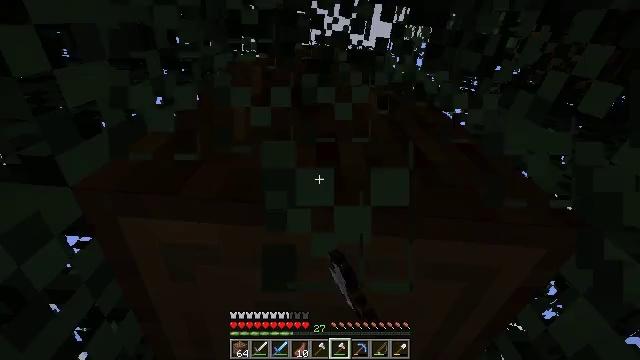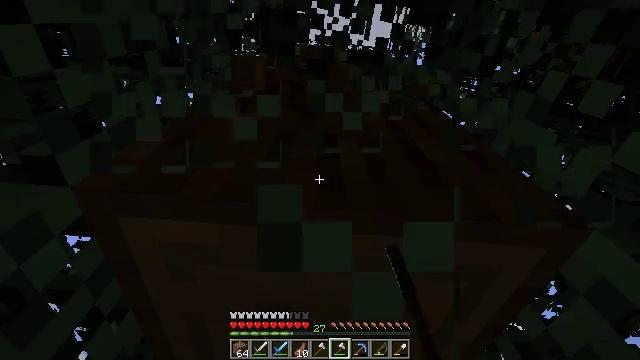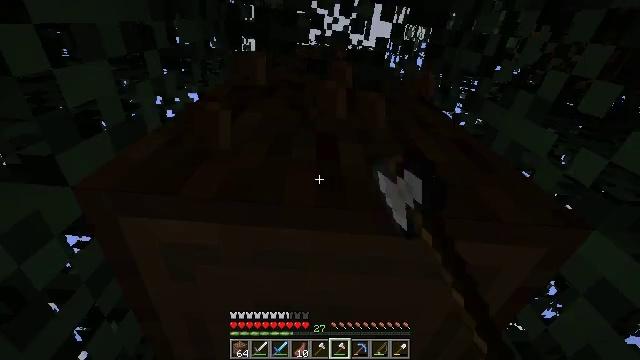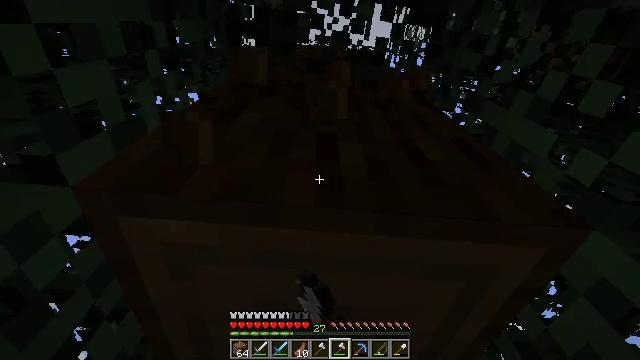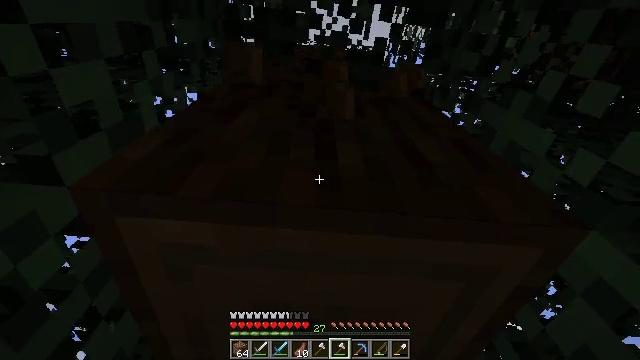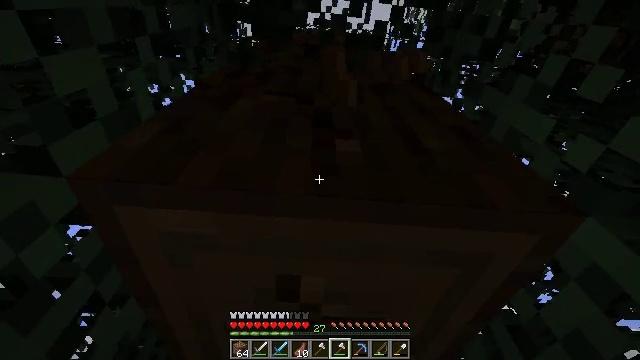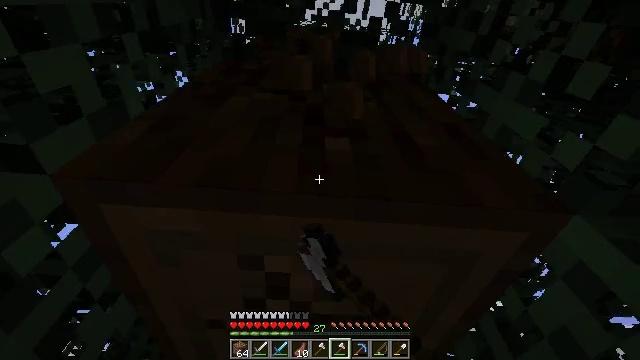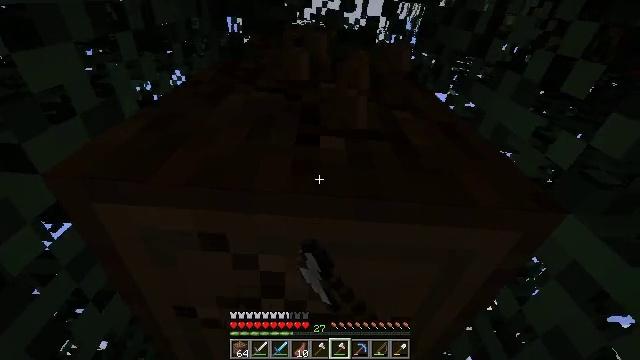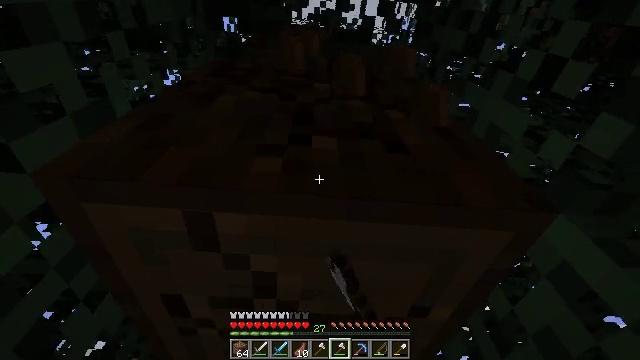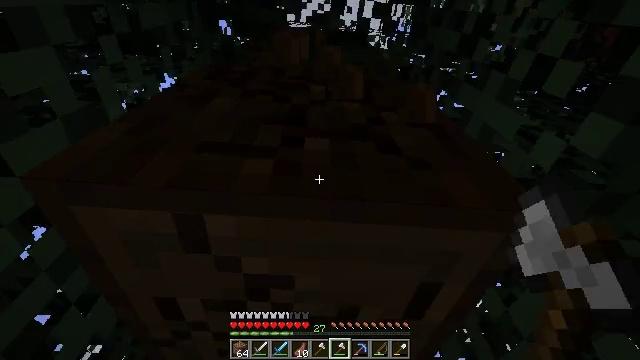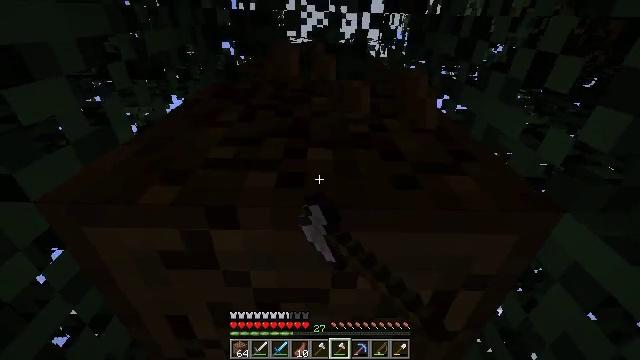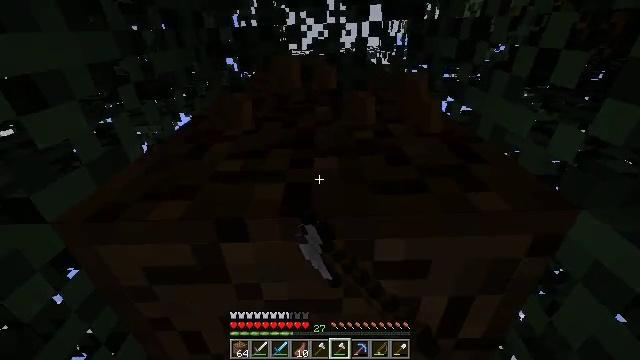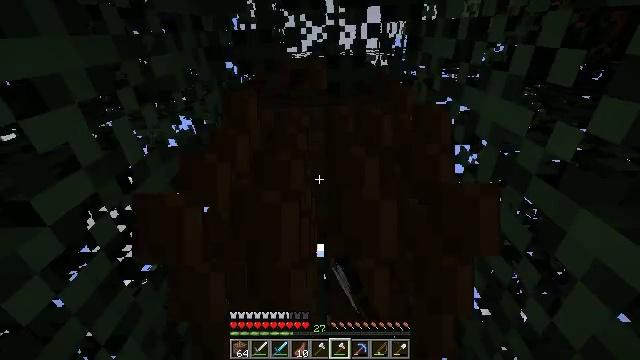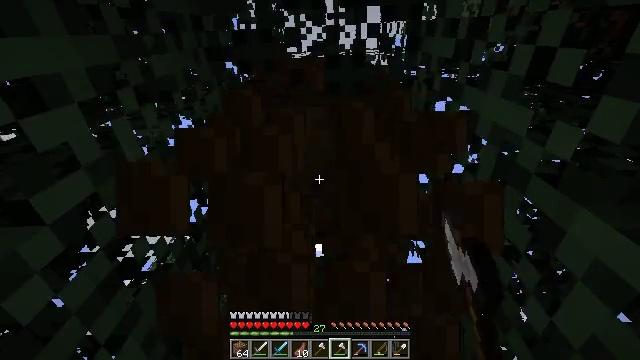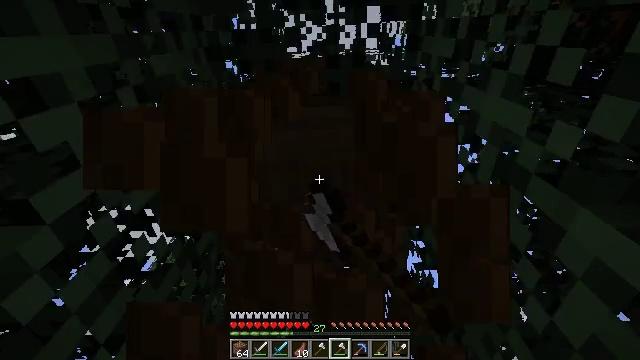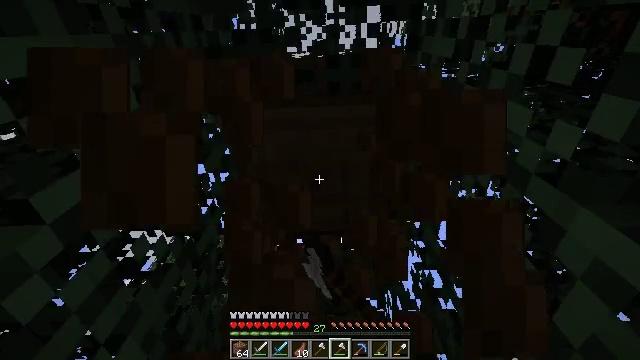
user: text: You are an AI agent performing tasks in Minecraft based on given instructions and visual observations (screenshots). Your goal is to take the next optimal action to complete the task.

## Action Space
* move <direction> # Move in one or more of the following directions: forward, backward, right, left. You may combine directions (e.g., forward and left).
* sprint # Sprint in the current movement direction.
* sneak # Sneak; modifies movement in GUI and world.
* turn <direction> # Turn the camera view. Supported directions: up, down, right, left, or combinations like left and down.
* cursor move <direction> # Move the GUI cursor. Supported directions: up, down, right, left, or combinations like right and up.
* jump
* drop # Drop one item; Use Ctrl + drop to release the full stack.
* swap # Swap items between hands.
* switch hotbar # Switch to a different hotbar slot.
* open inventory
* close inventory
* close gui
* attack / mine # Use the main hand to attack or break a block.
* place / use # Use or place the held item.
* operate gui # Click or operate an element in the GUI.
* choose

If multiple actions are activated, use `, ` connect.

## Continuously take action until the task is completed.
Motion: motion action
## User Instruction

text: Break the spruce log from the tree.
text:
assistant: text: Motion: attack / mine
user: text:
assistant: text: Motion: attack / mine
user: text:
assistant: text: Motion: attack / mine
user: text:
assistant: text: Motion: move forward, attack / mine
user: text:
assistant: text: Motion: move forward, turn down, attack / mine
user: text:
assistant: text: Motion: move forward, attack / mine
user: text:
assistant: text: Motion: move forward, attack / mine
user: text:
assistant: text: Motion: move forward, attack / mine
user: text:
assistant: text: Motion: move forward, attack / mine
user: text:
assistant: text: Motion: turn left and up, attack / mine
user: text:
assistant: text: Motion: turn left and up, attack / mine
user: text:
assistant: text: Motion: attack / mine
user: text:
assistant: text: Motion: attack / mine
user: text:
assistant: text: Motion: attack / mine
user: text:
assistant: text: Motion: attack / mine
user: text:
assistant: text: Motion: attack / mine
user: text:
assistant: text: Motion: move forward, attack / mine, jump
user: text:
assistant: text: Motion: move forward, attack / mine, jump
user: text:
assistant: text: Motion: move forward, attack / mine, jump
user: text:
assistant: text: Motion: move forward, attack / mine, jump
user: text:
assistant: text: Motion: move forward, turn up, attack / mine, jump
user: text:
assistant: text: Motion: move forward, turn up, attack / mine
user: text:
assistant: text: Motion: move forward, turn right and up, attack / mine
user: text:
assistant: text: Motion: move forward, attack / mine
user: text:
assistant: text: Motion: move forward, attack / mine
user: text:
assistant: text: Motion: turn right and up, attack / mine
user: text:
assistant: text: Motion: turn up, attack / mine
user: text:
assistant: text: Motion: turn up, attack / mine
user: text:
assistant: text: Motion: attack / mine
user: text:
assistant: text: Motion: attack / mine